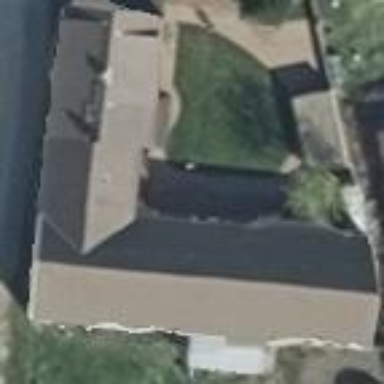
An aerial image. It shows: Simple house.